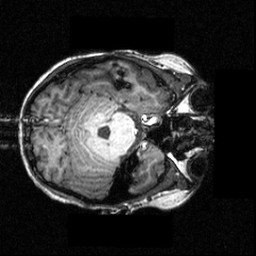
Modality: T1w
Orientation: axial
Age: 20
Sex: female
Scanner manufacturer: siemens
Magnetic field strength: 3.951 T
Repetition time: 1.5 s
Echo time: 0.00335 s